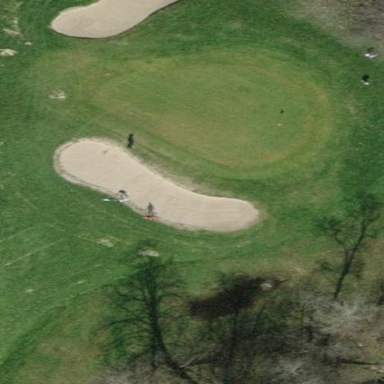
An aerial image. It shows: Golf bunker filled with natural sand.